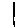
Label: line